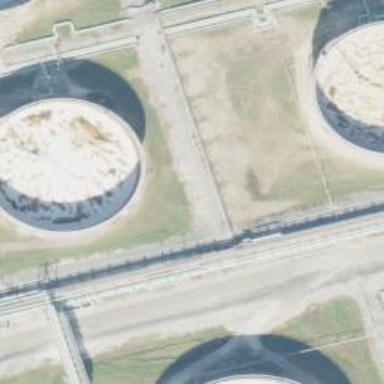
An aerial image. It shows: Storage tank that is man-made.